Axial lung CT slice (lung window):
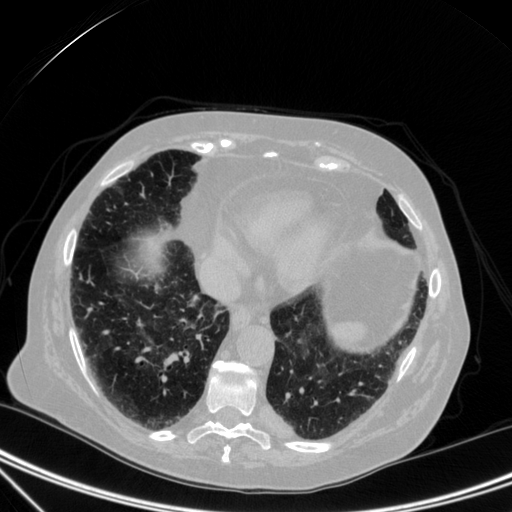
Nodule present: no